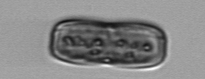
Label: Ephemera